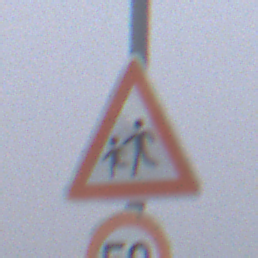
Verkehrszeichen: KinderRechts
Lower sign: Geschwindigkeit50
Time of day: MorningAfternoon
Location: Outdoor (RoadRail)
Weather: Overcast
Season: NotSpecified
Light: Natural